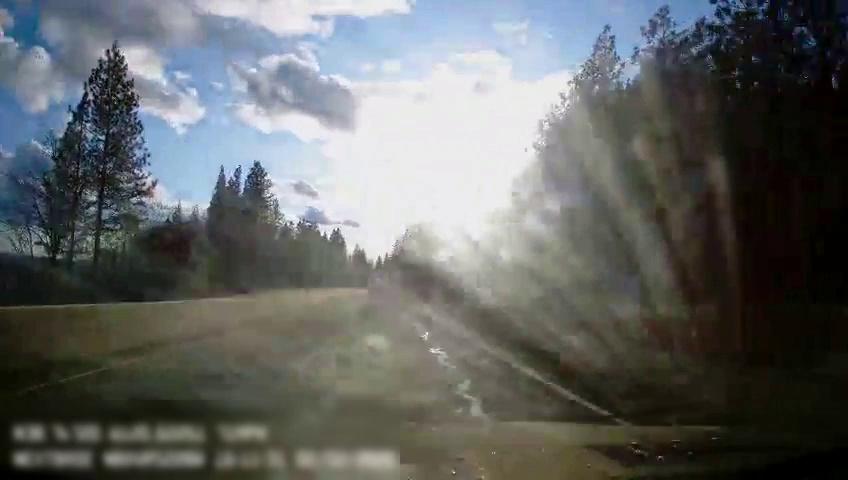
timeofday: Day
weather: Sunny
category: Drivable Space
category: Vehicles | Van
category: Lanes | Alternate Lane
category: Lanes | Current Lane
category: Lanes | Alternate Lane